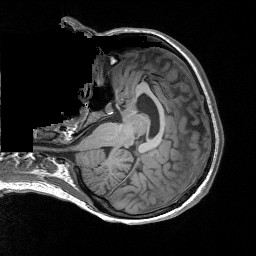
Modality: T1w
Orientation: axial